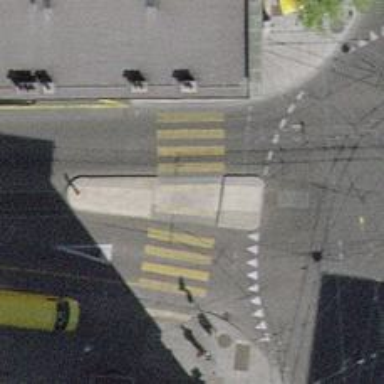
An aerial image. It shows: Asphalt footway with island crossing.